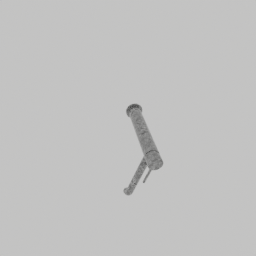
Label: appliances